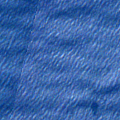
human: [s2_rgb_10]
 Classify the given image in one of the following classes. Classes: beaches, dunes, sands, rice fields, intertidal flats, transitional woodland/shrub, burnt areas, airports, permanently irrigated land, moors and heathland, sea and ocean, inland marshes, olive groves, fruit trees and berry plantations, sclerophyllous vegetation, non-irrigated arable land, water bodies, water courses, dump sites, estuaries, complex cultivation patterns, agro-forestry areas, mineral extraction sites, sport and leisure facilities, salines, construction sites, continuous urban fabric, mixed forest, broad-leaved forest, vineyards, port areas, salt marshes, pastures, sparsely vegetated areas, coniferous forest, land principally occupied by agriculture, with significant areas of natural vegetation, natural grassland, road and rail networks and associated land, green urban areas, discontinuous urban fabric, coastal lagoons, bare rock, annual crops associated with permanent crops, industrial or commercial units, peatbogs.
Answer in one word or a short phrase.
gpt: sea and ocean